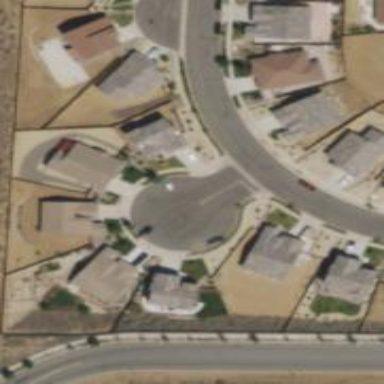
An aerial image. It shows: Residential road with asphalt surface and separate sidewalk.